Question: To start from the beginning:
1. I have created a Windows Form Application in Visual Studio
2. I have created a folder named "dataFolder" by adding new folder to project
3. I have added a new csv file in the folder "dataFile.csv"
I want to use StreamReader to read that file but i have no idea how to get to it.
Now my question is: how to access that file in the folder I just created?
The file path of the folder in the project folder is:
"C:\Users\user\Documents\Visual Studio 2012\Projects\AppName\AppName\dataFolder"
I have setup the file to be copied on publish.
When I publish the app and I install it the path to that folder changes (obviously). The app path is something like:
"C:\Users\user\AppData\Local\Apps\2.0\X8NNA......."and more numbers and letters.
How do I access that csv file?
Thank you.

Edit 1: Based on reply
I am doing this:
'''
string fileData = CSVApplication.Properties.Resources.dataFile;
string[] lines = fileData.Split(Environment.NewLine.ToCharArray());
foreach (string line in lines)
{
MessageBox.Show(line);
}
'''
Even if i only have 3 lines in my csv file the code above gives me 5 message boxes.
The first message box with the header line, the second empty, the third message box is showing the second line of the csv file, the fourth message box is empty, and the last message box is showing the last row in my csv file.
I do not understand why I am getting those blank lines.
If i can get rid of them then I guess i will have to Split the lines so I can load the data in a Dataset.
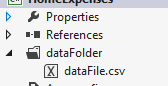
Answer: Hope this Helps.. You may need some performance optimizations
'''
public List<string> Read ( String csvFilePath )
{
var list = new List<string>();
using (var stream = new FileStream( csvFilePath, FileMode.Open))
{
var reader = new StreamReader( stream);
stream.Seek(0, SeekOrigin.Begin);
list.AddRange(reader.ReadToEnd().Split(new char[] { ',' }, StringSplitOptions.RemoveEmptyEntries).ToList());
}
return list;
}
'''
Usage Example :
'''
// With this path assigning you' ll get your executable's root directory
var Path = AppDomain.CurrentDomain.BaseDirectory + "\YourFolder";
var csvList = Read(Path);
'''